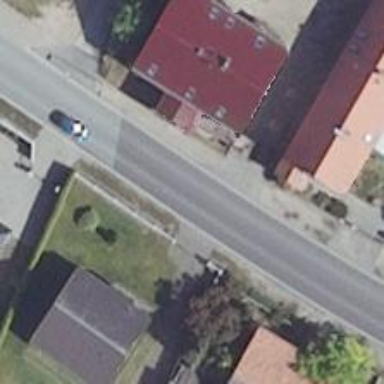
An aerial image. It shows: Residential area along primary highway with asphalt surface.